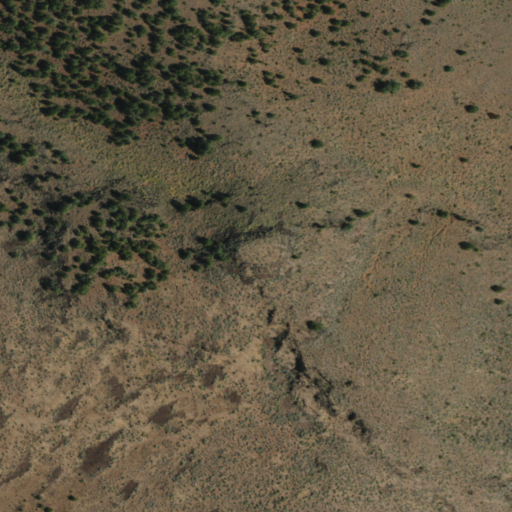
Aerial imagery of mountain in Nevada named Black Butte containing shrub and evergreen forest